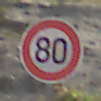
Verkehrszeichen: Geschwindigkeit80
Umgebung: Outdoor, Nature
Tageszeit: MorningAfternoon
Wetter: PartlyCloudy
Licht: Natural
Jahreszeit: NotSpecified
Kontrast: HighContrast